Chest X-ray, AP view. Patient: 52 years old, sex M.
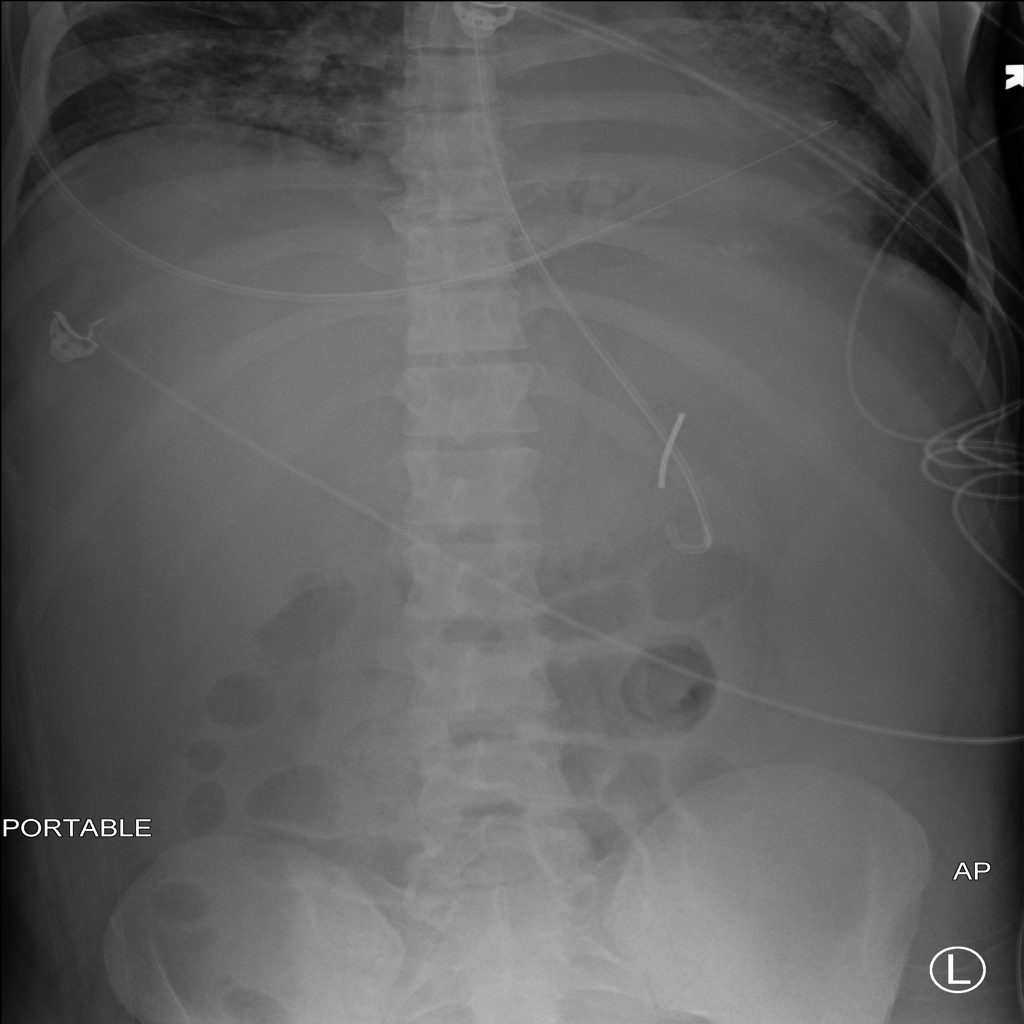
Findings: No Finding